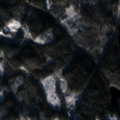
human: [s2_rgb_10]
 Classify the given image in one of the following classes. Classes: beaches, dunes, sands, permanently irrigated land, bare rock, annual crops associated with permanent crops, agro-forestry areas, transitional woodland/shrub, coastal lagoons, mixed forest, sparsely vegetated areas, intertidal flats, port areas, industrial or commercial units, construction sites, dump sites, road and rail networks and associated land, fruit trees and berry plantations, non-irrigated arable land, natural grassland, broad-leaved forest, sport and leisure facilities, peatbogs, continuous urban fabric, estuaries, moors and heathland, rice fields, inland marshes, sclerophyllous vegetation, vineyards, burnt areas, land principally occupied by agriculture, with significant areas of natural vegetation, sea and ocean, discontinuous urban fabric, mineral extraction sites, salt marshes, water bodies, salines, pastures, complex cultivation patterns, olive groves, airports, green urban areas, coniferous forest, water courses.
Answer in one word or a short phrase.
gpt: land principally occupied by agriculture, with significant areas of natural vegetation, coniferous forest, mixed forest, transitional woodland/shrub